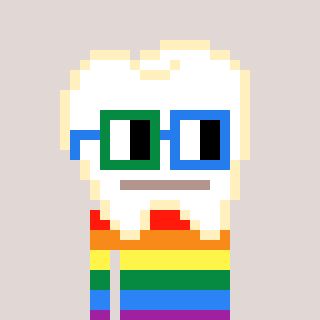
a pixel art character with square green and blue glasses, a tooth-shaped head and a redpinkish-colored body on a warm background